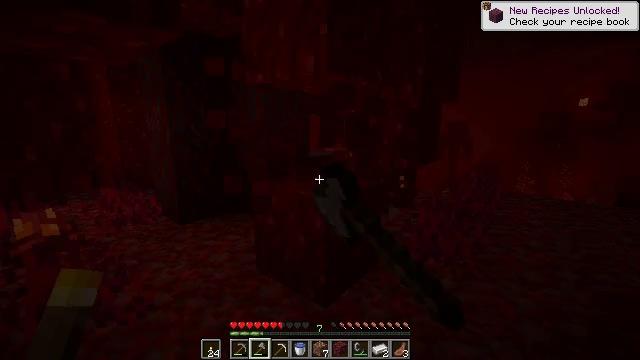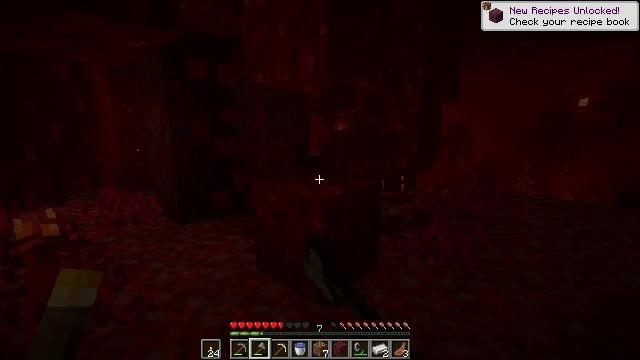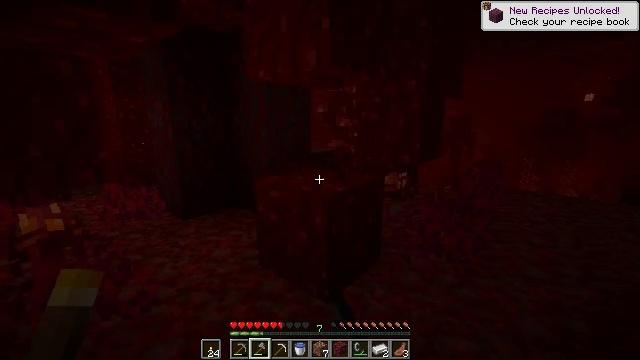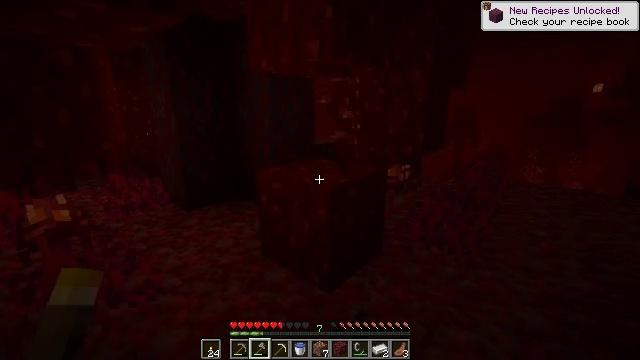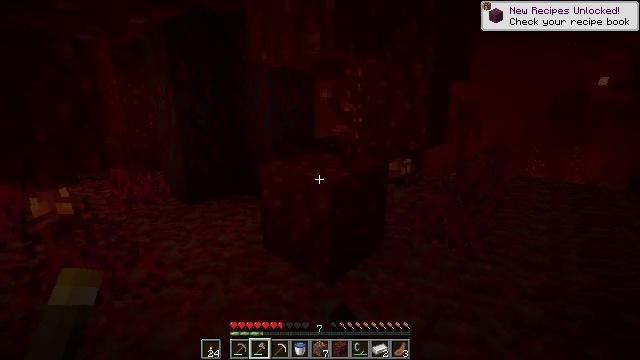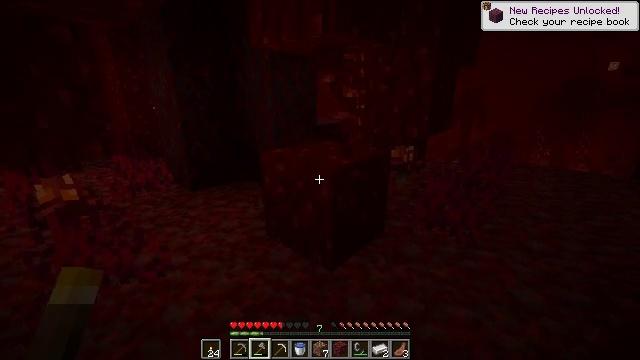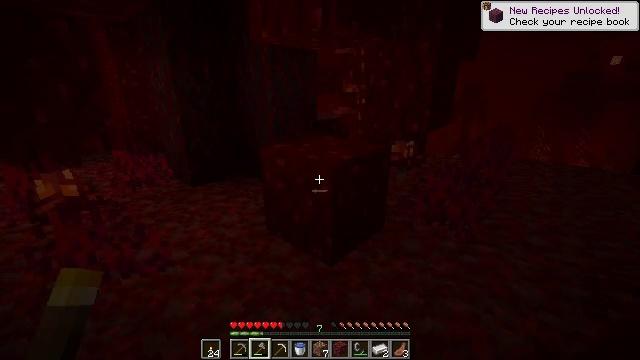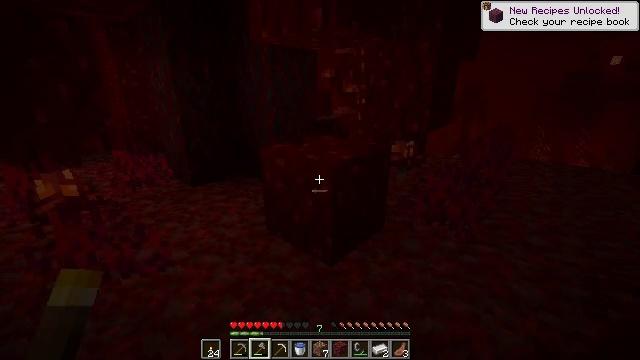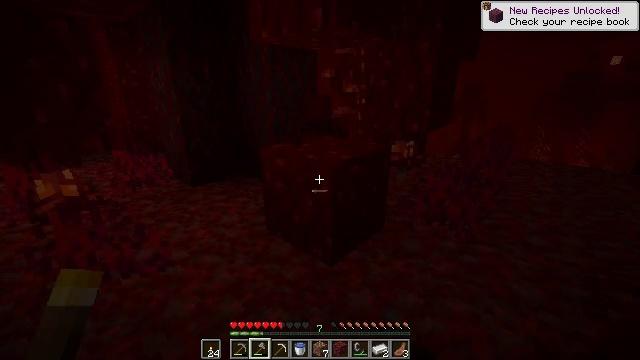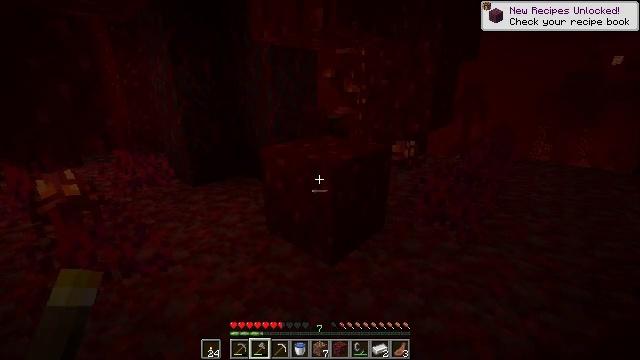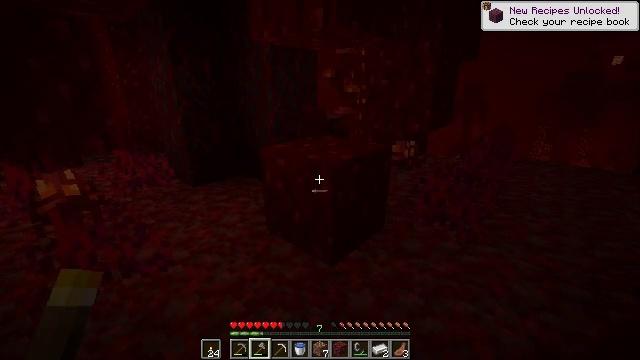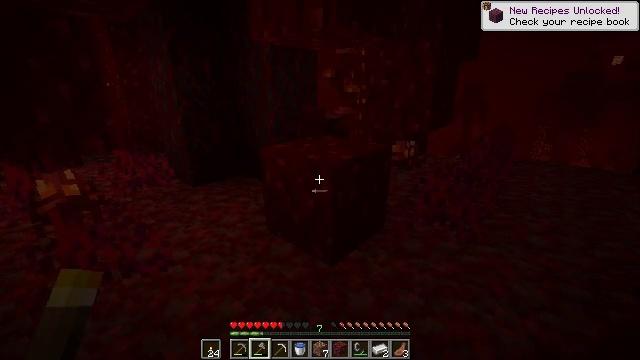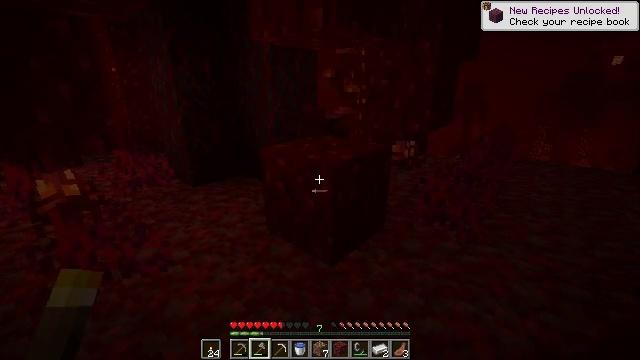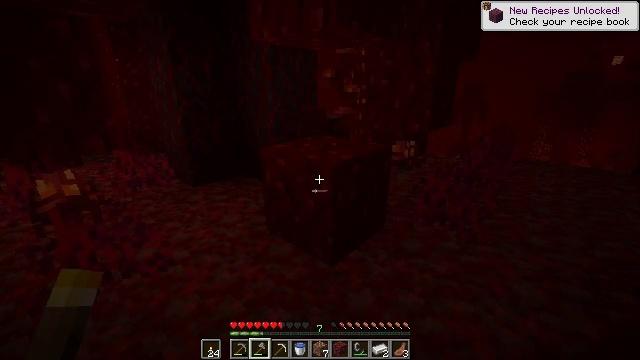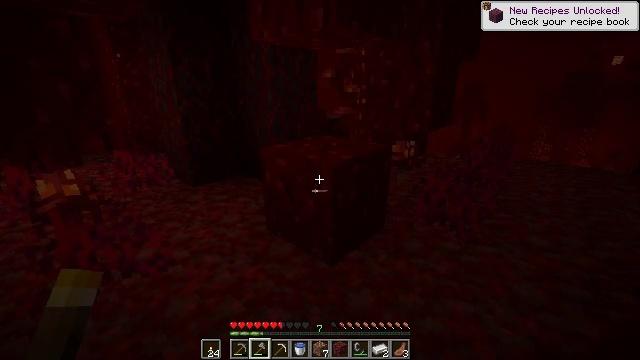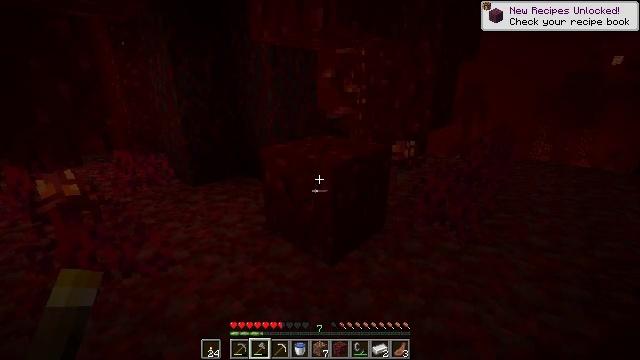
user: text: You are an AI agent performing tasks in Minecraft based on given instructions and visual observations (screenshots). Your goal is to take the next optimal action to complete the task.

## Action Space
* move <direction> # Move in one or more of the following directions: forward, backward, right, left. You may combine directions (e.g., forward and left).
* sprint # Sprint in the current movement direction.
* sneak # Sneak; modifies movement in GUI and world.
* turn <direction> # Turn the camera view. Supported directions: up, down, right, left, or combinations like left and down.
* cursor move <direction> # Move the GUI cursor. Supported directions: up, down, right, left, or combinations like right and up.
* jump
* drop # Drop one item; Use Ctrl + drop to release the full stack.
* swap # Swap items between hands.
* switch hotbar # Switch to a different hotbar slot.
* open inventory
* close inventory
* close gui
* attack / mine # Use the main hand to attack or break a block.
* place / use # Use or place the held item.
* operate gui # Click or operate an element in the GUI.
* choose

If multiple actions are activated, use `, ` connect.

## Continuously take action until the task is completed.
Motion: motion action
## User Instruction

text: Gather crimson stem from a crimson forest.
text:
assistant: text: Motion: attack / mine
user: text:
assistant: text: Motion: attack / mine
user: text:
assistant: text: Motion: turn down, attack / mine
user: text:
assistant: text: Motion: turn down, attack / mine
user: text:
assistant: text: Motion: turn down, attack / mine
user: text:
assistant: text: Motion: turn down
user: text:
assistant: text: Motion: attack / mine
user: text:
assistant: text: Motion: attack / mine
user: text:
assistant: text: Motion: attack / mine
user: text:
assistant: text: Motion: attack / mine
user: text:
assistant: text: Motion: attack / mine
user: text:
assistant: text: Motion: attack / mine
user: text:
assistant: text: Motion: attack / mine
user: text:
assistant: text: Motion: attack / mine
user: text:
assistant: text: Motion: attack / mine
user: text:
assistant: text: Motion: attack / mine
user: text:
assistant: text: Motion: attack / mine
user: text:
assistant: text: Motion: attack / mine
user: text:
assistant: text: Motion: attack / mine
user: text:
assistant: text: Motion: attack / mine
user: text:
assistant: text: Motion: attack / mine
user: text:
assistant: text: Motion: attack / mine
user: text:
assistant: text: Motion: turn left, attack / mine
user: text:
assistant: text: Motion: move right, turn left and up
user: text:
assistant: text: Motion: move right, turn left and up
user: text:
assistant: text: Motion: move right, turn left and up
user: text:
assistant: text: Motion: no_op
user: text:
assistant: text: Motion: no_op
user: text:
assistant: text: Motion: no_op
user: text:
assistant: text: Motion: move back